Question: Here's the jsfiddle I'm playing with: <URL>
I need the images to be inline with the "info" div. I've tried a variety of things (made the info and image spans, removed the image from the div and put display: inline for the img tag itself).
Any ideas on how I can fix this problem? This is what I want it to look like (you can ignore the borders, etc):

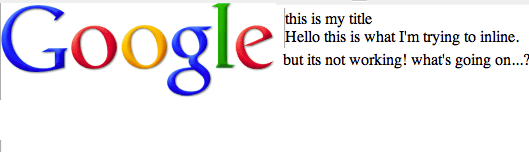
Answer: Utilize 'float: left;' and assign the text class a 'width' to enclose the '.info' 'div'.
You'll also want to wrap the elements in a parent element to ensure the items align properly. I created a 'div' with the ID of 'wrapper' in my demo.
'''
<div id="wrapper">
<div class = "one">
<div class = "image"><img src = "http://www.google.com/images/srpr/logo3w.png"></div>
<div class = "info">
<div class = "title">this is my title</div>
<div class = "text">Hello this is what I'm trying to inline. but its not working! what's going on...?</div>
</div>
</div>
</div>
'''
'''
#wrapper {
width: 600px;
}
.image {
display: inline-block;
float: left;
}
.info {
display: inline-block;
float: left;
width: 200px;
padding: 0 0 0 15px;
}
'''
Note: You can adjust the padding for the '.info' 'div' accordingly, along with the width of the 'wrapper' 'div'.
Demo: <URL>